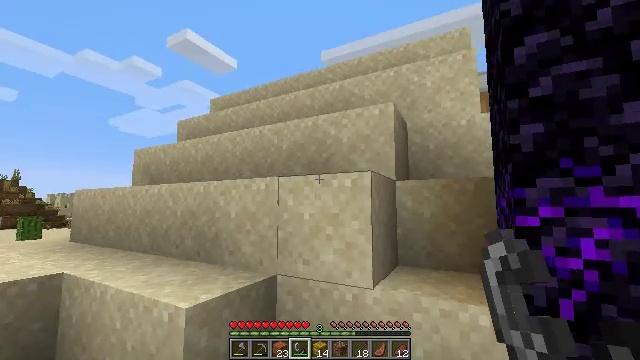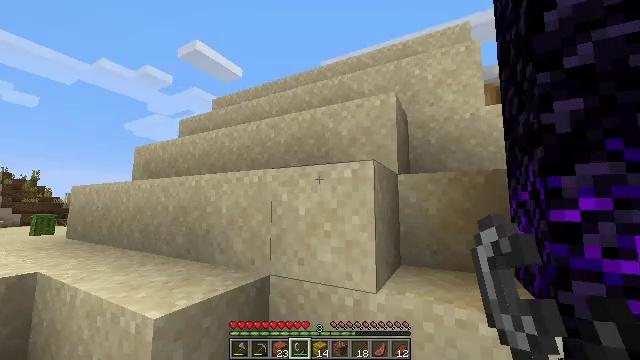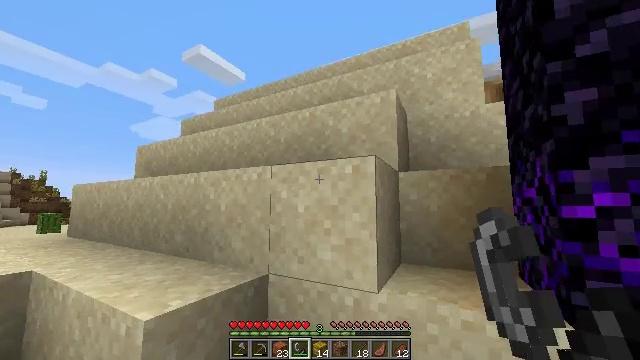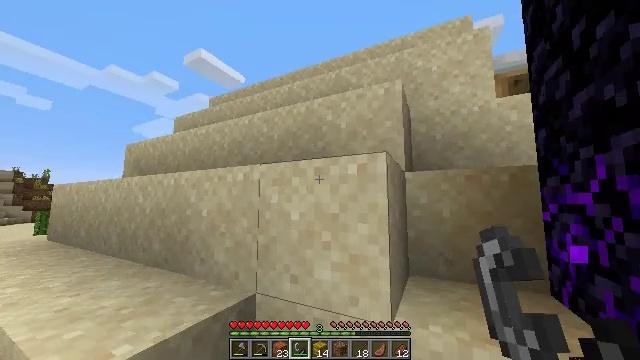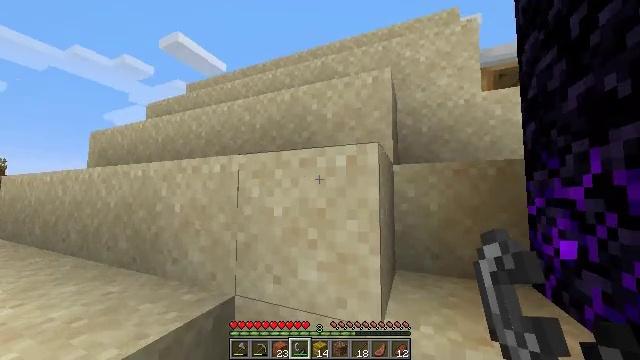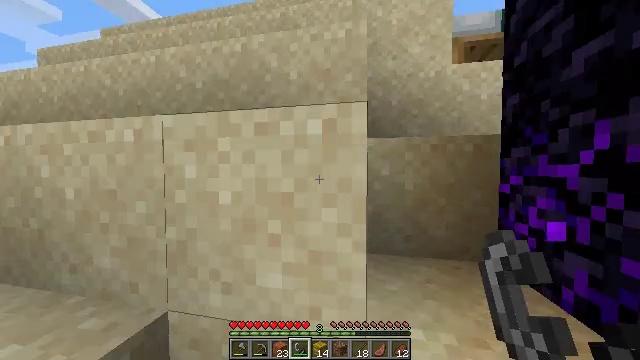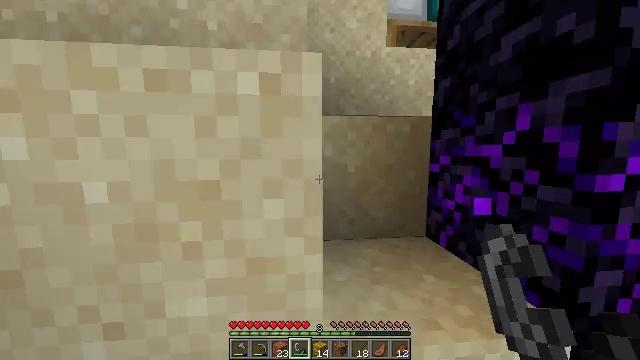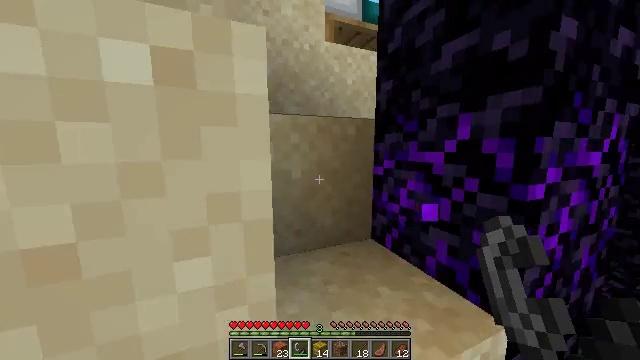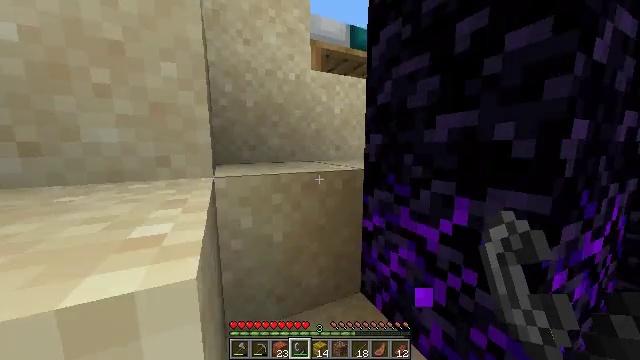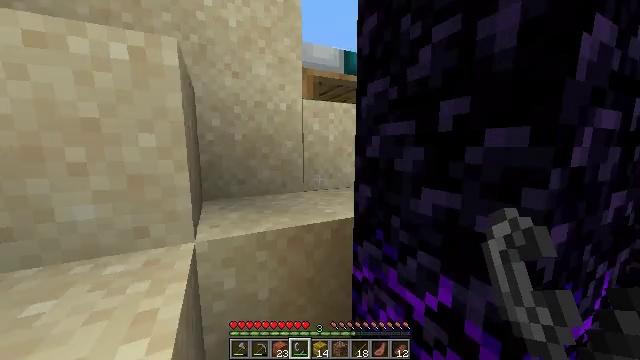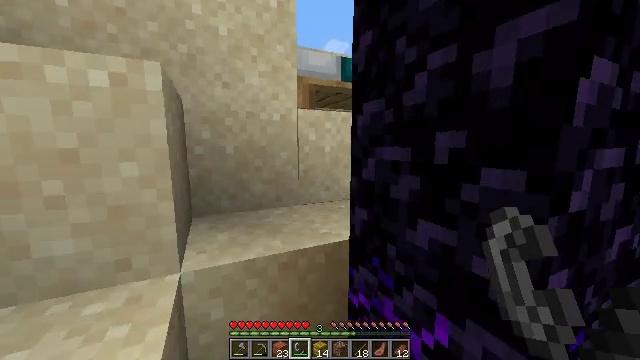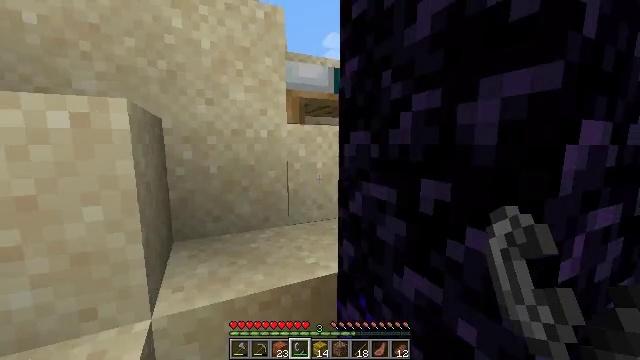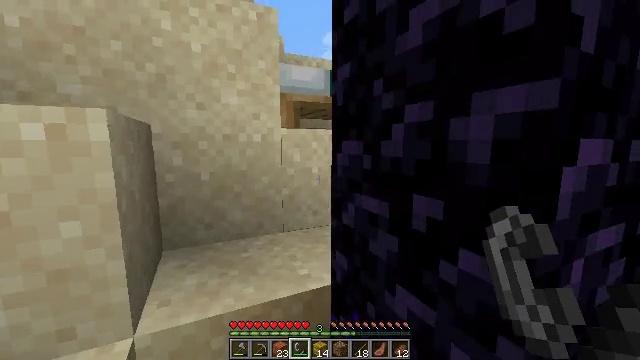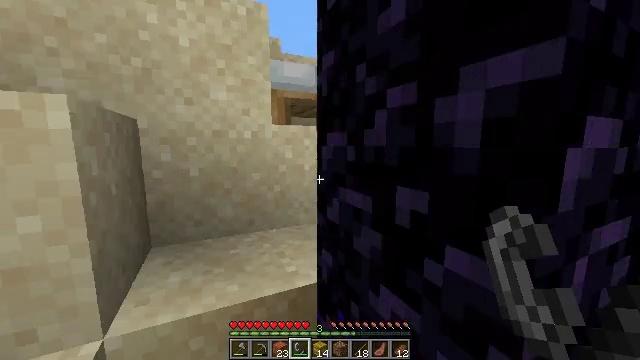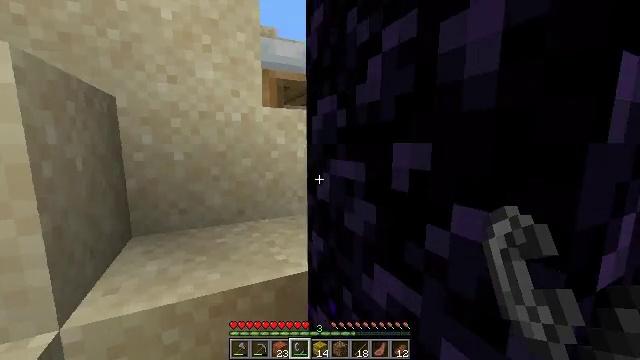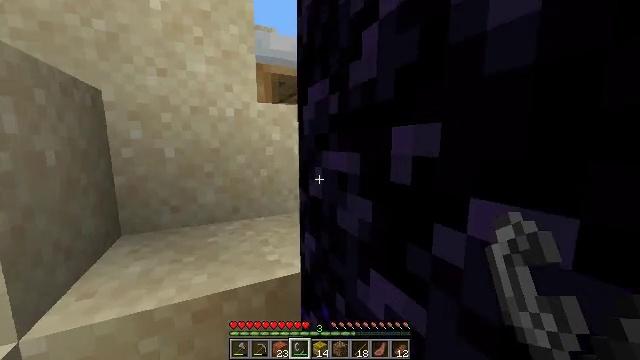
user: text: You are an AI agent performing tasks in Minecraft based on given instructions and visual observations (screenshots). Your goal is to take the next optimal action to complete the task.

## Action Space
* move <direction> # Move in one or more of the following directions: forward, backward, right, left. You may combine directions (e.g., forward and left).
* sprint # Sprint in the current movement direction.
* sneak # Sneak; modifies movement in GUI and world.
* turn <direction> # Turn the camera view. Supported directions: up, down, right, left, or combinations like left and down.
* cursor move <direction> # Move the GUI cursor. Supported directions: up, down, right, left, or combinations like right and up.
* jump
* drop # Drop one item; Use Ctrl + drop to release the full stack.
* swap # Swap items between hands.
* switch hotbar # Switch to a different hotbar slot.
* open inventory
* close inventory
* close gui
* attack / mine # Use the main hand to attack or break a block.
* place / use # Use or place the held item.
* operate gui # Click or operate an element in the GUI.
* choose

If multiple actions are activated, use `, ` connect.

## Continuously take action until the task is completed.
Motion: motion action
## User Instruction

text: Left-click to destroy the cyan bed.
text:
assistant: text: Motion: move forward, sprint
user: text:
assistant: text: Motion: move forward, sprint
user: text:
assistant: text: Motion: move forward, sprint, turn right
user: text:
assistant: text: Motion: move forward, sprint, turn right and down
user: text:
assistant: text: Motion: move forward, sprint, turn right and down
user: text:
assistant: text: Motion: move forward, sprint, turn right and down
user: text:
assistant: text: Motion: move forward, sprint, turn right and down, jump
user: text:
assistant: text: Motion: move forward, sprint, turn right, jump
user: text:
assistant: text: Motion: move forward, sprint, jump
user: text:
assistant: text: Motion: move forward, sprint, jump
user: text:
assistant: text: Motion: move forward, sprint, jump
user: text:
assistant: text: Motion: move forward, sprint, jump
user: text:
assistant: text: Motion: move forward, sprint, jump
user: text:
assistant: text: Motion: move forward, sprint
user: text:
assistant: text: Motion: move forward, sprint
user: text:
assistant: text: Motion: move forward, sprint
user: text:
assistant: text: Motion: move forward and move left, sprint
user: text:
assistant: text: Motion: move forward and move left, sprint
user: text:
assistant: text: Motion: move forward and move left, sprint
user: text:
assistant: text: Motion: move forward and move left, sprint
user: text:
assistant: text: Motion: move forward and move left, sprint, jump
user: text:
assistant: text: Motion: move forward and move left, sprint, jump
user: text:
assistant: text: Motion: move forward and move left, sprint, jump
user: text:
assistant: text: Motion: move forward and move left, sprint, jump
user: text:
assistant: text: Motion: move forward, sprint, turn right
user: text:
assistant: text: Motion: move forward and move right, sprint, turn right
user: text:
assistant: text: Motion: move forward and move right, sprint
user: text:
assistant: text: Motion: move forward and move right
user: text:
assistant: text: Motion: move forward and move right, turn right
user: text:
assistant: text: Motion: move forward and move right